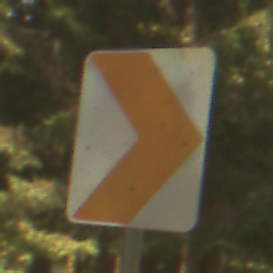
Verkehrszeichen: RichtungstafelnInKurvenKleinLinks
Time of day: Midday
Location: Outdoor (Nature)
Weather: PartlyCloudy
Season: NotSpecified
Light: Natural